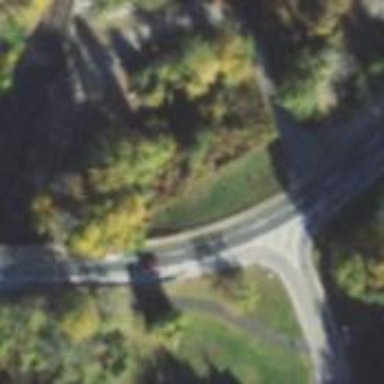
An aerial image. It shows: Trunk link highway.